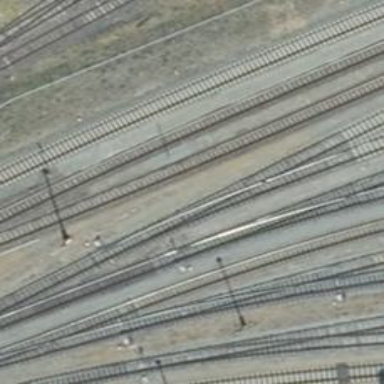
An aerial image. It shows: Railway switch.